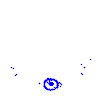
Particle: electron